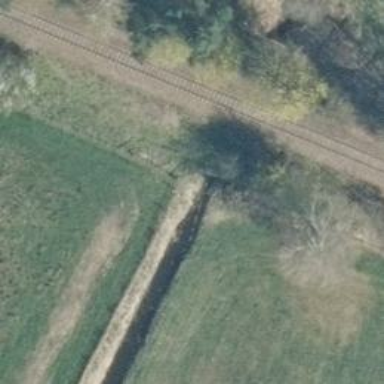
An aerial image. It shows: Culvert tunnel under canal.